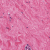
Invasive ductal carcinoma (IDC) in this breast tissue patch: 0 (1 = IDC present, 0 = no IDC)